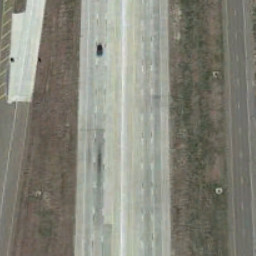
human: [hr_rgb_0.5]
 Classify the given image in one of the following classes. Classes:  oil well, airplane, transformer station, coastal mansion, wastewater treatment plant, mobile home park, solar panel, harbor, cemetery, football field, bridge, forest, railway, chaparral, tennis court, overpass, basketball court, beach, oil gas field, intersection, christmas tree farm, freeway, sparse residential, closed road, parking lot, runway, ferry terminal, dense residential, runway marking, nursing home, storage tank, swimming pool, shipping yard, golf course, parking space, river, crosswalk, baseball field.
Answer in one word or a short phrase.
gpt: freeway